Question: I'm trying to convert a Markdown text to HTML table with Perl modules. I tried to use Text::Markdown, but it didn't work.
I also tried to use Markdown::Table and follow the documentation: <URL>,
but same thing no result.
Here is my code:
'''
use Markdown::Table;
my $markdown = q~
| Id | Name | Role |
+---+---+---+
| 1 | John Smith | Testrole |
| 2 | Jane Smith | Admin |
~;
my @tables = Markdown::Table->parse($markdown);
use Data::Dumper;
Core::Global::Logger::debug(Dumper( $tables[0]->get_table ) );
'''
Output:
can anyone help about that please ?
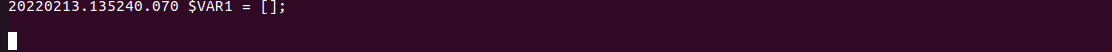
Answer: Use 'Text::MultiMarkdown' the original Markdown doesn't support tables. And 'Text::Markdown' only supports the orignal syntax.
'Text::MultiMarkdown' has additional features.
- <URL>
Additional you have to change the table format.
'''
use v5.10;
use Text::MultiMarkdown qw(markdown);
my $text = q[
| Id | Name | Role |
|---|---|---|
| 1 | John Smith | Testrole |
| 2 | Jane Smith | Admin |
];
# Replace any CRLF/LF line-endings to the native Line-Ending used by Perl
$text =~ s/\R/
/g;
my $html = markdown($text);
printf "%s
", $html;
'''
will produce
'''
<table>
<col />
<col />
<col />
<thead>
<tr>
<th>Id</th>
<th>Name</th>
<th>Role</th>
</tr>
</thead>
<tbody>
<tr>
<td>1</td>
<td>John Smith</td>
<td>Testrole</td>
</tr>
<tr>
<td>2</td>
<td>Jane Smith</td>
<td>Admin</td>
</tr>
</tbody>
</table>
'''